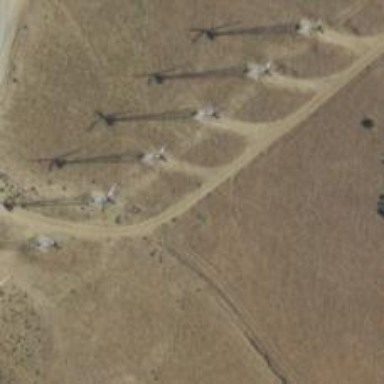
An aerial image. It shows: Wind power generator employing wind turbines.